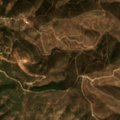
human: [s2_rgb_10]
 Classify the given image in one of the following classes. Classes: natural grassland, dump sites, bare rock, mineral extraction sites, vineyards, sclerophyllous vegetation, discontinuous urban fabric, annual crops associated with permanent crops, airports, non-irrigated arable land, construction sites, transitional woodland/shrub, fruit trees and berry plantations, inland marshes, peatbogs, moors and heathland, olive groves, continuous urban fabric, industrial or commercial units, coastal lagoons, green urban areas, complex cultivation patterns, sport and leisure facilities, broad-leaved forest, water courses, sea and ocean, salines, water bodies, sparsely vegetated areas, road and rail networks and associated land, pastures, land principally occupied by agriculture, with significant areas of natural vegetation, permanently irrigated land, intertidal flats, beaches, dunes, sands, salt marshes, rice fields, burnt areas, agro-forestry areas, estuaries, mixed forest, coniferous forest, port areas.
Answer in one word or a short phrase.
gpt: sclerophyllous vegetation, transitional woodland/shrub